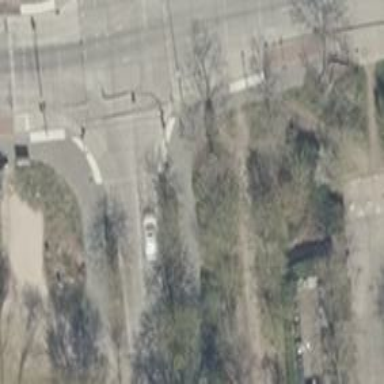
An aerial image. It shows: Road with traffic signals.